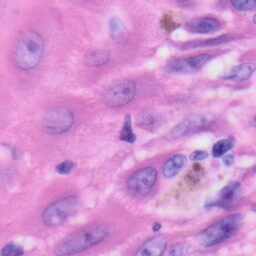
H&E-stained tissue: Skin